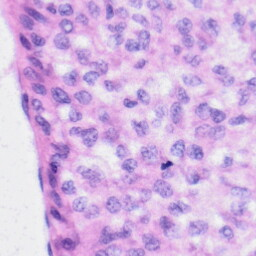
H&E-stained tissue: Liver